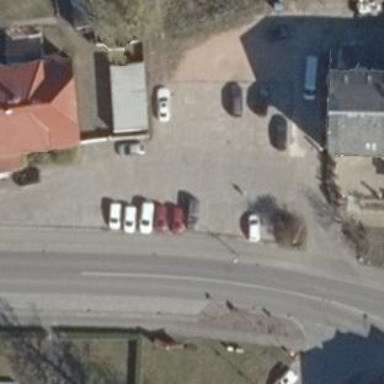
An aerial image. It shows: Parking area with surface.